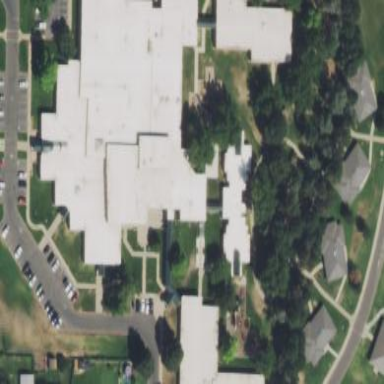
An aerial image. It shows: School.